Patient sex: M
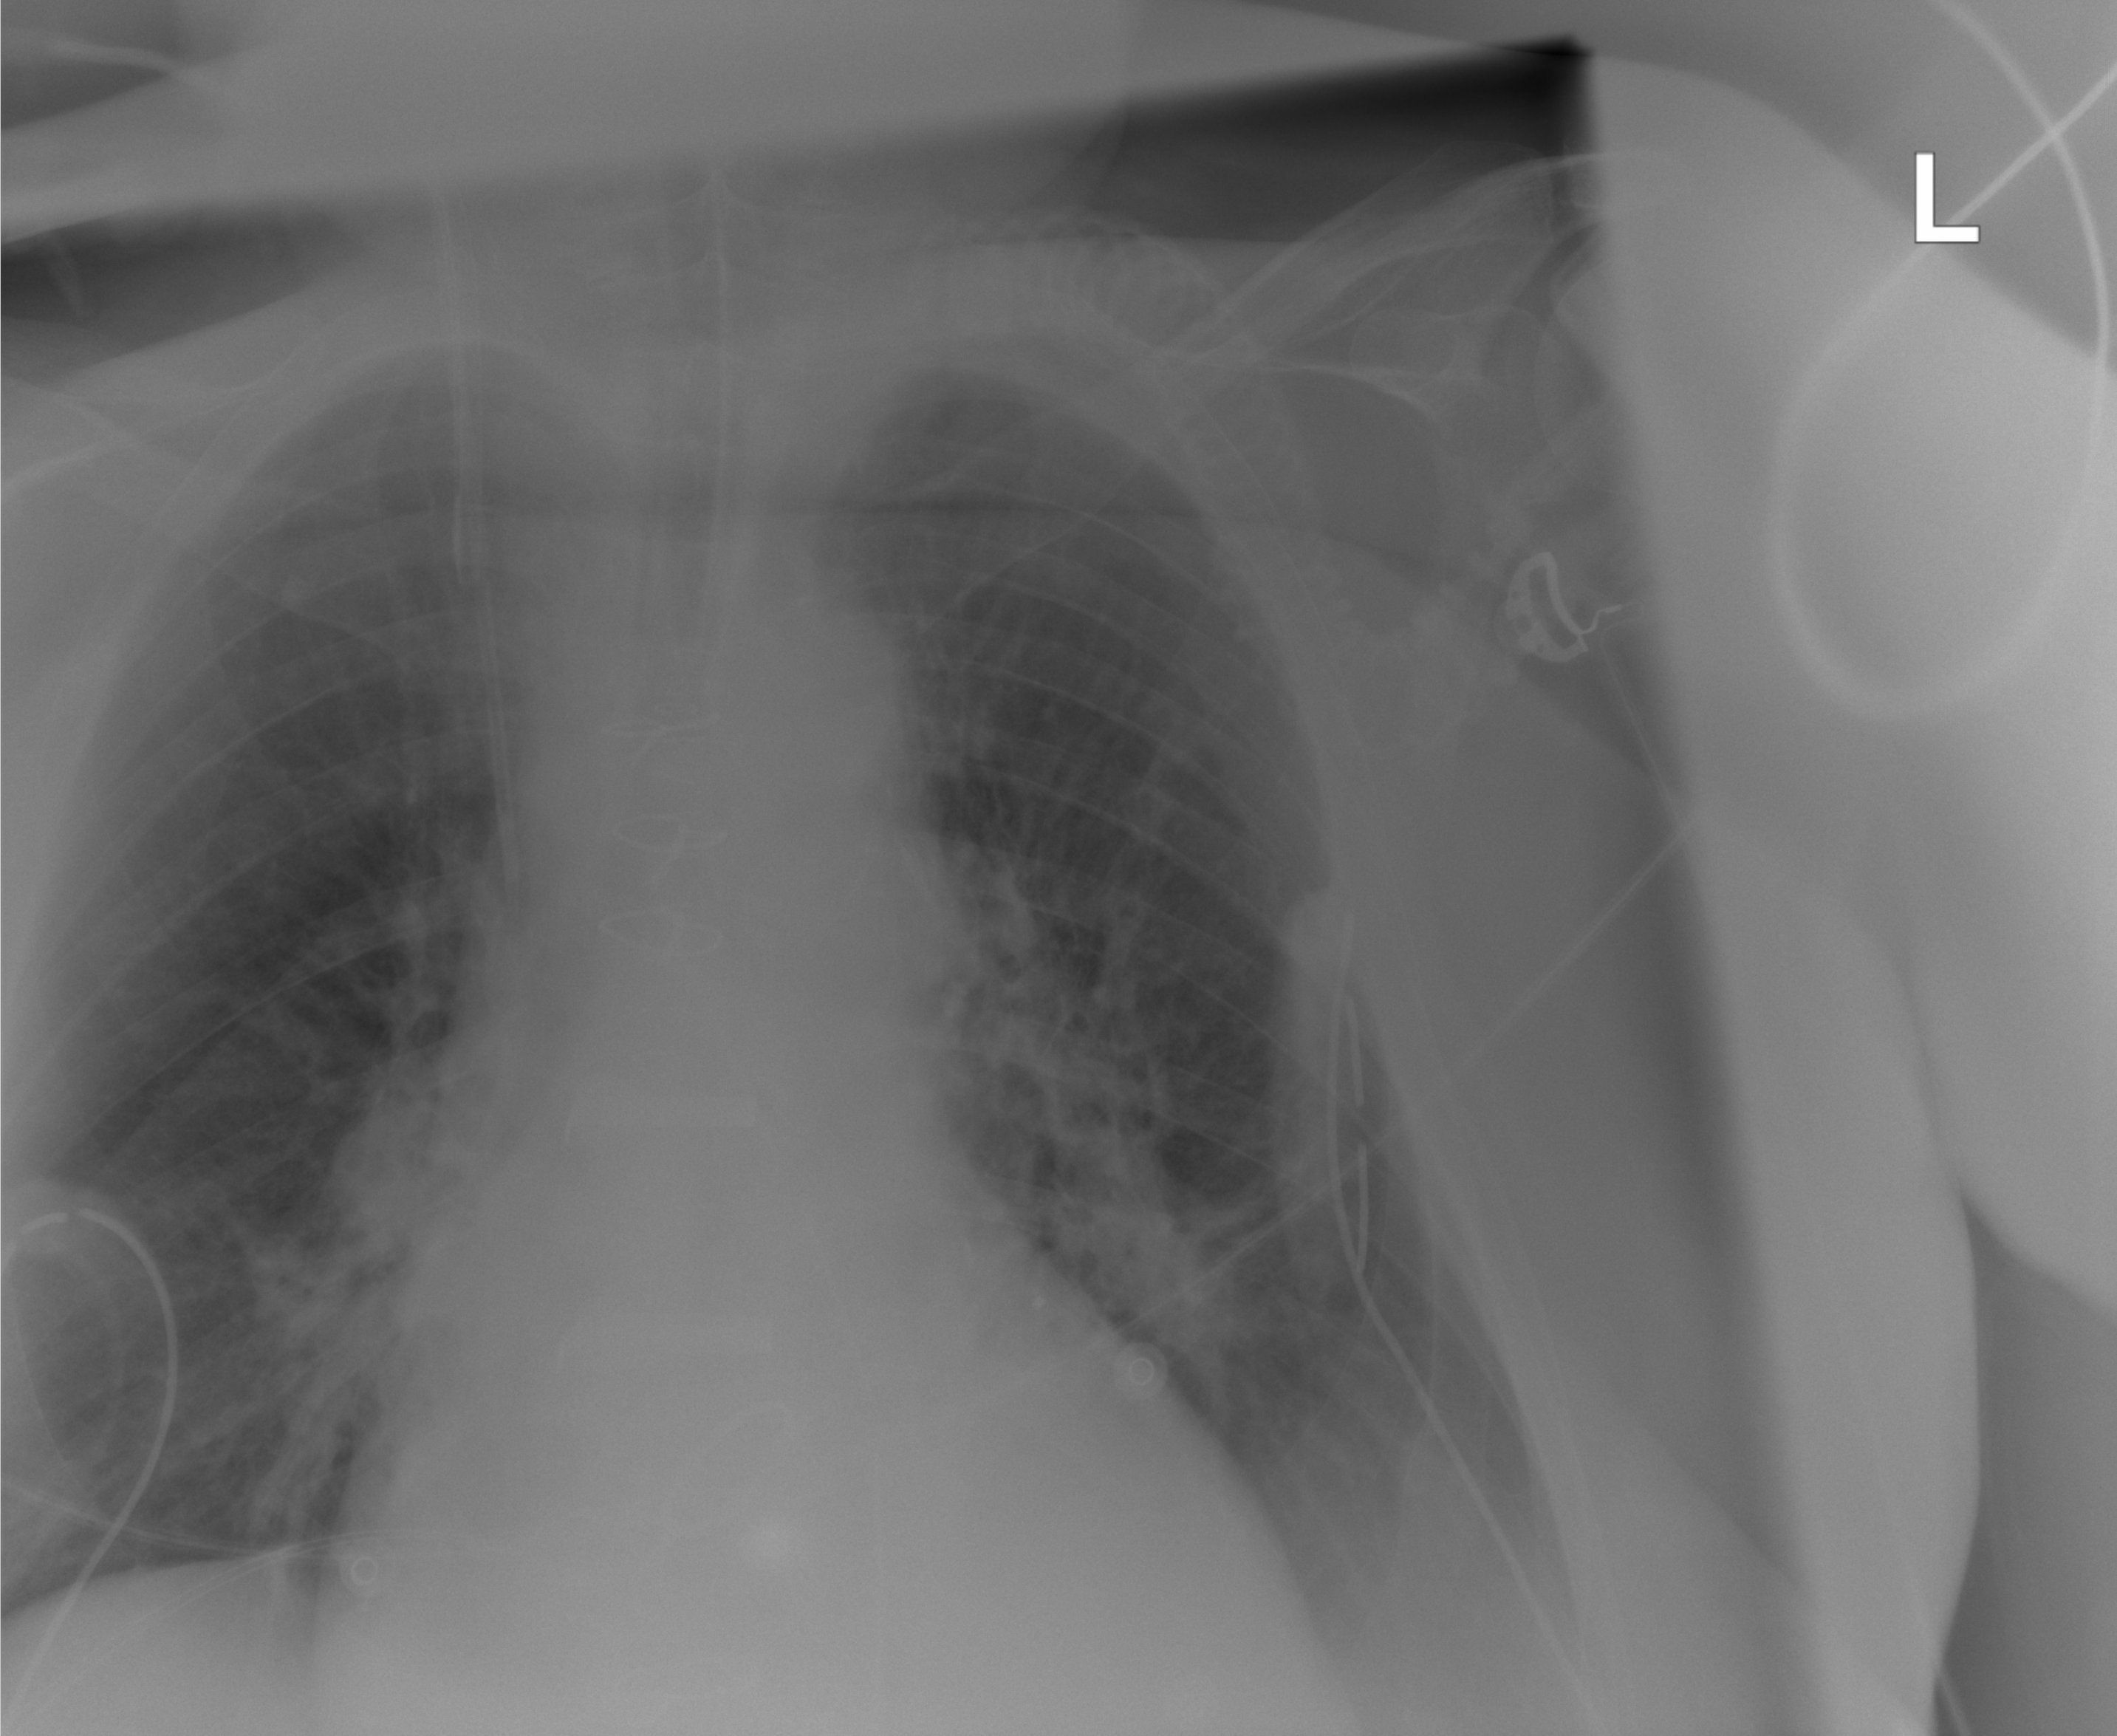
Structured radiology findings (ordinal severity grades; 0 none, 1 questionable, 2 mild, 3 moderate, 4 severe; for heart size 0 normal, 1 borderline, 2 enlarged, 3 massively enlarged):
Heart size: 2
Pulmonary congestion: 2
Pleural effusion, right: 0
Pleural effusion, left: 1
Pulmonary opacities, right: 0
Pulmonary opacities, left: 0
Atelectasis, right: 0
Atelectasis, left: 0